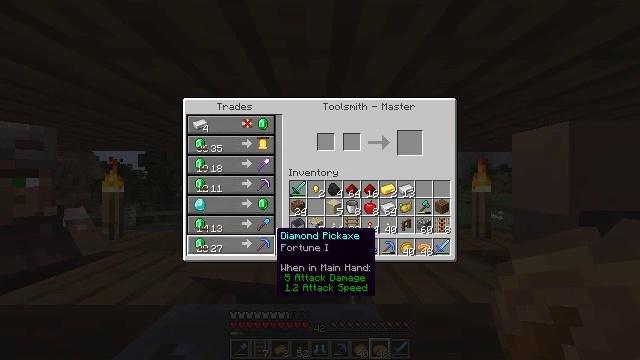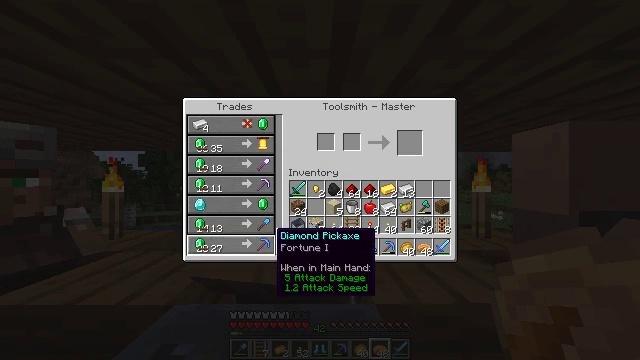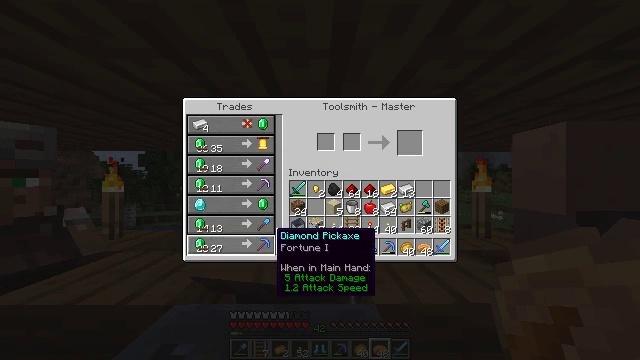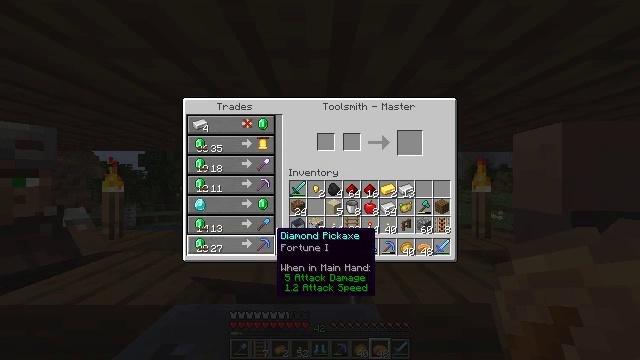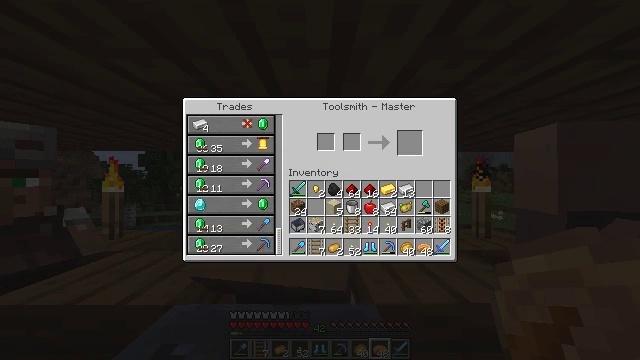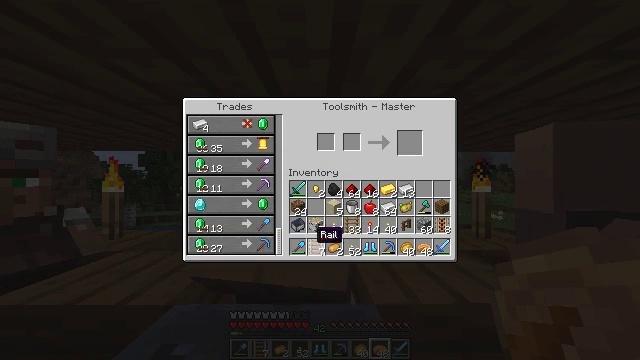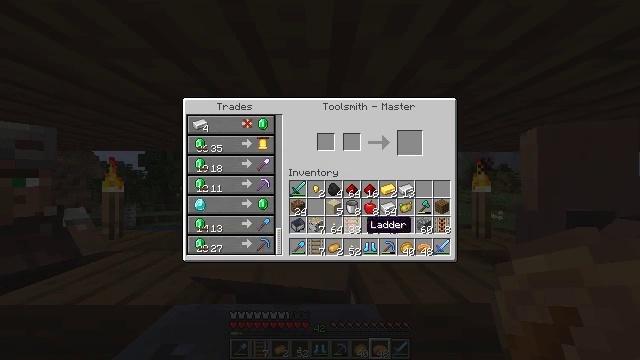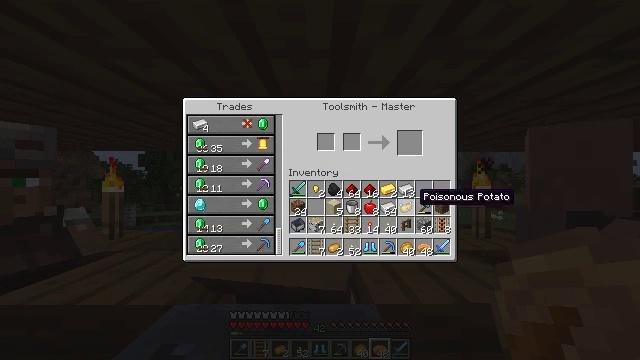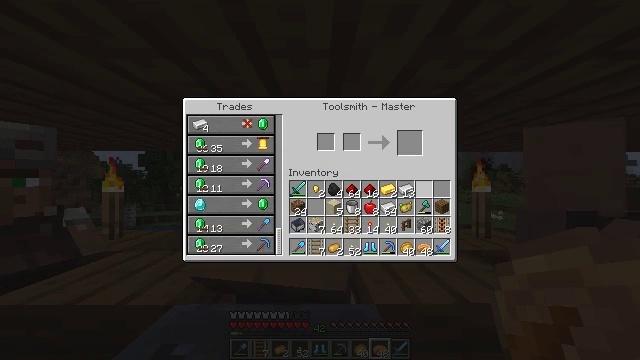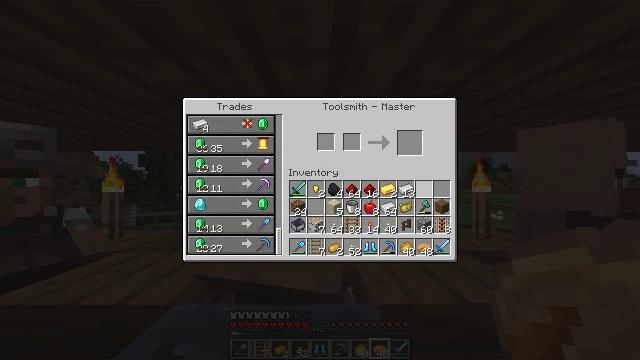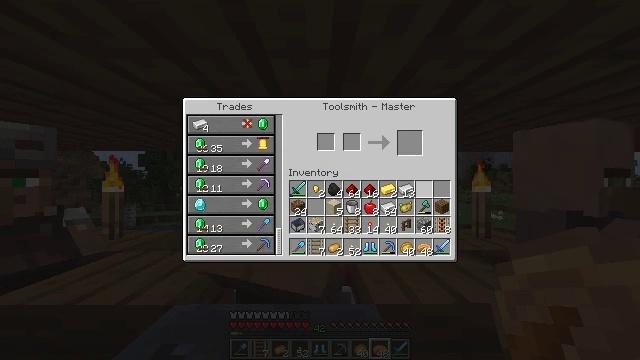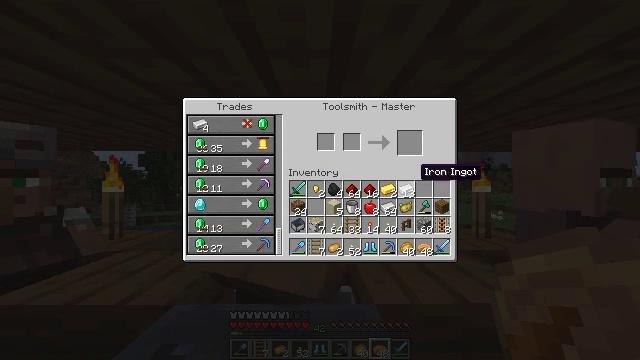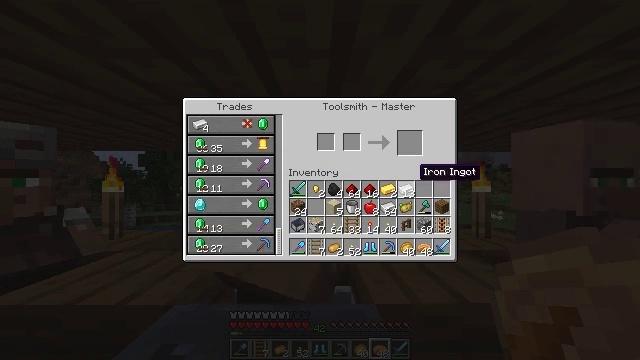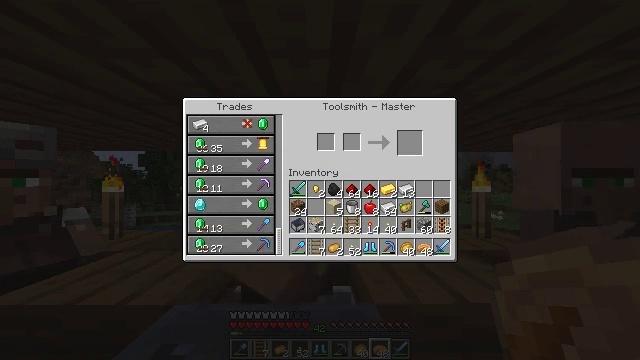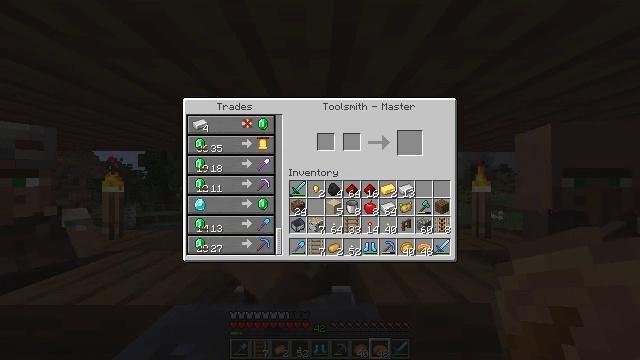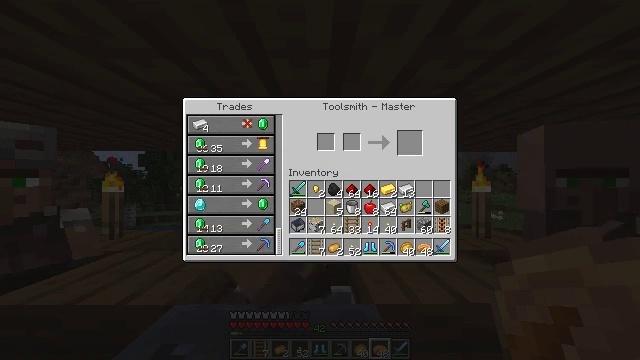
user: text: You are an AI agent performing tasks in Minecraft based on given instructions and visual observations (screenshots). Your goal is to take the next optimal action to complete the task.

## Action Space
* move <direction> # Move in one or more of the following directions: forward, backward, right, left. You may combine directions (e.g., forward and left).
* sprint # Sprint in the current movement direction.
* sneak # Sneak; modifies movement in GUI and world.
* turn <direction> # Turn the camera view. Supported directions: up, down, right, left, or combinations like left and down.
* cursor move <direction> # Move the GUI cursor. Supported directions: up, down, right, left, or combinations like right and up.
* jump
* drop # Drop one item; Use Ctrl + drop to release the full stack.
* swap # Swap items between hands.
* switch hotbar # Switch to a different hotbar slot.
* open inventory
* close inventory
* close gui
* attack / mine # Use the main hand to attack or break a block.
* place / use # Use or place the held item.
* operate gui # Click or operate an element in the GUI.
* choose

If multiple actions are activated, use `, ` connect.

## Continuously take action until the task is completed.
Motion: motion action
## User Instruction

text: Craft a cookie.
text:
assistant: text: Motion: no_op
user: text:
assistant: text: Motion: no_op
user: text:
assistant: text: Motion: no_op
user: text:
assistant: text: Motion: cursor move right
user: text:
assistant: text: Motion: cursor move right
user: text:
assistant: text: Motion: cursor move right and up
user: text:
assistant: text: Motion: cursor move right and up
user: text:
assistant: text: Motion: cursor move right and up
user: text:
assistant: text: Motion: cursor move up
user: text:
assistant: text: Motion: no_op
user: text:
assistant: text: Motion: no_op
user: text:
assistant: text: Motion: no_op
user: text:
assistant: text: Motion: no_op
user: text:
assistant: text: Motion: cursor move right
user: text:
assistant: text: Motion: cursor move right and up
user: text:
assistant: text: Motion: no_op
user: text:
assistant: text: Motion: operate gui
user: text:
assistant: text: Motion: operate gui
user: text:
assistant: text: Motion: operate gui
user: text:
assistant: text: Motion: no_op
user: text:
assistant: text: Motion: no_op
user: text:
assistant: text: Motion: no_op
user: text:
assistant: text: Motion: no_op
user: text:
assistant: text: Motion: no_op
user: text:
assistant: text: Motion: no_op
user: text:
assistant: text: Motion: no_op
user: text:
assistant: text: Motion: no_op
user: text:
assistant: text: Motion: no_op
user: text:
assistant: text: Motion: close gui
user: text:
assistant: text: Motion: turn right and down